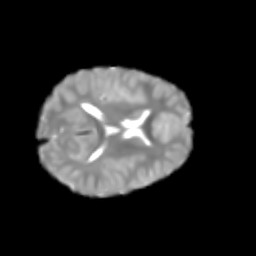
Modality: T2w
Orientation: axial
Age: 6
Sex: male
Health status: healthy